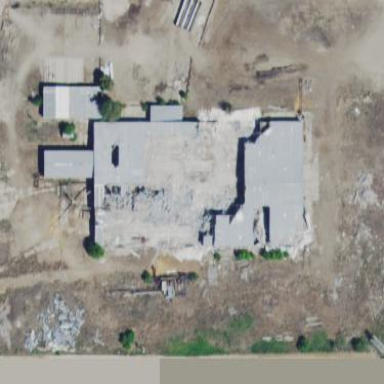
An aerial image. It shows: Ruins of building.